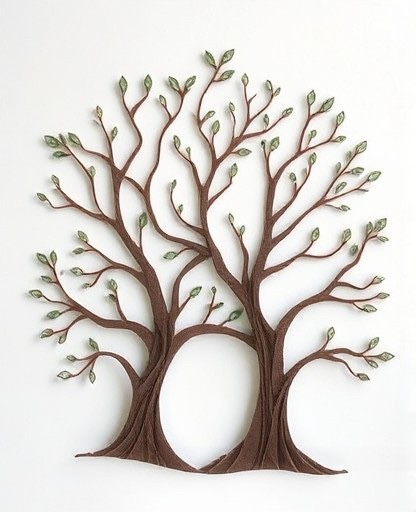
Category: Congratulations